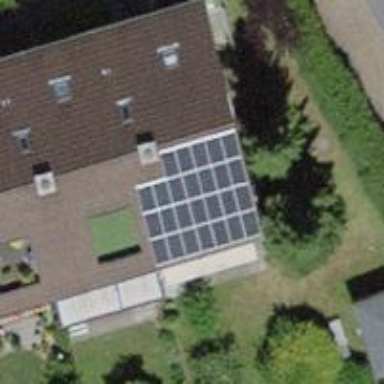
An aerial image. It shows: Solar power generator utilizing photovoltaic technology with solar photovoltaic panels.